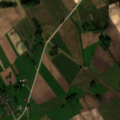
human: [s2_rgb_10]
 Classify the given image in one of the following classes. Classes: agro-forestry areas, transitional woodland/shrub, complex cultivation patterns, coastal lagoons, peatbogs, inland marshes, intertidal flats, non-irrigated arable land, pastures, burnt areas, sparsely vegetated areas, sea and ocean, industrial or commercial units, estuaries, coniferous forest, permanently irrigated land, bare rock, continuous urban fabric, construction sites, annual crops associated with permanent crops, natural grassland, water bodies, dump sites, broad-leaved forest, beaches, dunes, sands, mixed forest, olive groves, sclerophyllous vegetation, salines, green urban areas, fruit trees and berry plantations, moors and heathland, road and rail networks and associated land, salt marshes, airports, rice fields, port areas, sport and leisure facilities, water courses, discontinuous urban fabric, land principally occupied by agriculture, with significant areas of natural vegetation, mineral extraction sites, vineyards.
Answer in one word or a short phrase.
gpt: non-irrigated arable land, complex cultivation patterns, land principally occupied by agriculture, with significant areas of natural vegetation